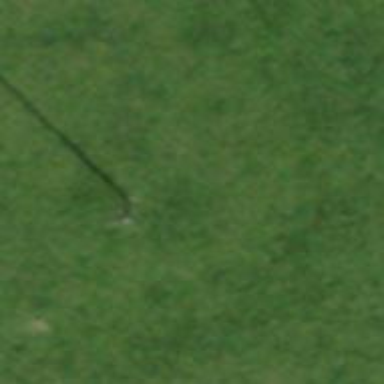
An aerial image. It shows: Power pole.